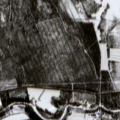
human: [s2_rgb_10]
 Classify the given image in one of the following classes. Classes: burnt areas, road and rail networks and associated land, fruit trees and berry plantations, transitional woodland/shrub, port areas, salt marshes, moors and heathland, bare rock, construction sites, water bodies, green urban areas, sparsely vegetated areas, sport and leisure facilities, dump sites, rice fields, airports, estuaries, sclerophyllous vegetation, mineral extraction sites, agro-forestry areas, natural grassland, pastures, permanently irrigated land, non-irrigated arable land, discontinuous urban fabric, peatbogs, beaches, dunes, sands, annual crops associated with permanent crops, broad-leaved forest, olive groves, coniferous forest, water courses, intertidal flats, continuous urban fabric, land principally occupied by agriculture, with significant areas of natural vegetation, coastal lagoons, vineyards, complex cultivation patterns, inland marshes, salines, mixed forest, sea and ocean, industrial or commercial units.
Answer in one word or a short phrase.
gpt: land principally occupied by agriculture, with significant areas of natural vegetation, coniferous forest, mixed forest, transitional woodland/shrub, peatbogs